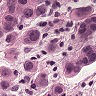
Metastatic tissue present: yes